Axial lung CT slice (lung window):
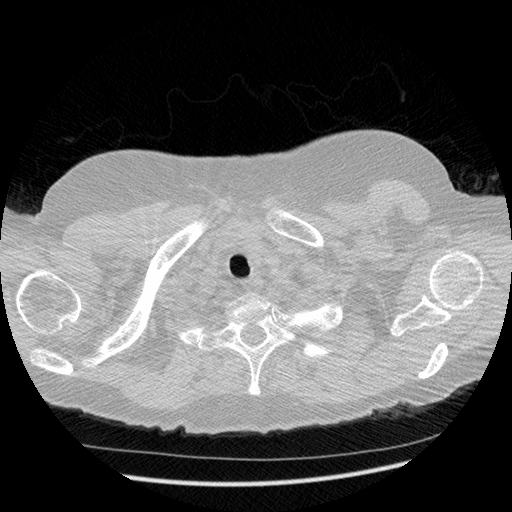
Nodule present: no